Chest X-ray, PA view. Patient: 46 years old, sex F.
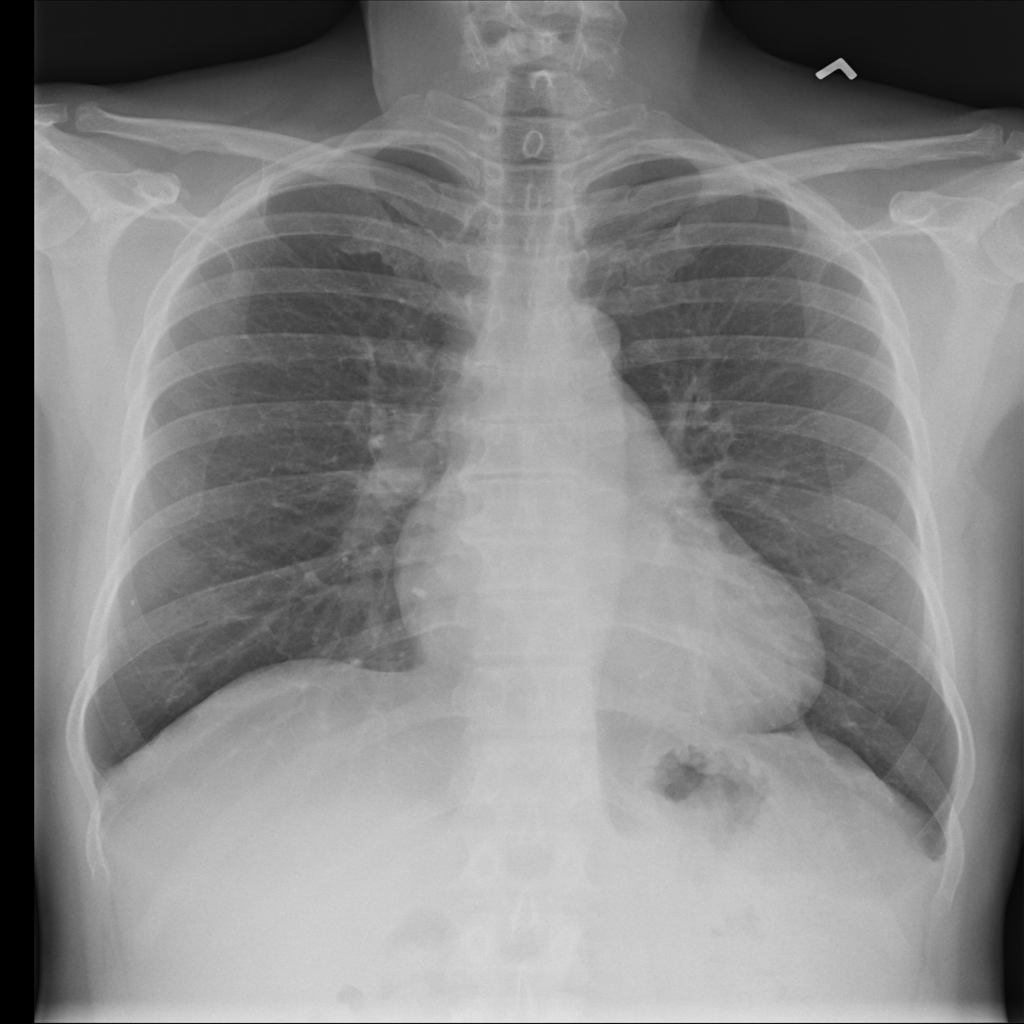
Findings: No Finding